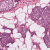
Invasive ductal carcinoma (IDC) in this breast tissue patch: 1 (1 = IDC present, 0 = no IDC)